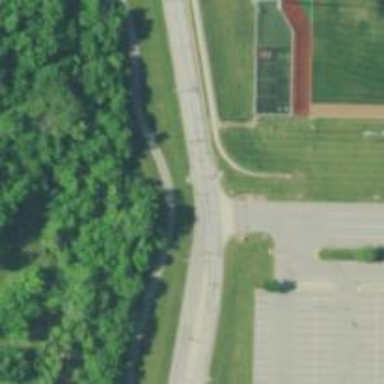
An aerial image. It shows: Unclassified road with asphalt surface.